Question: I have a html page that looks like so:
'''
<div ng-controller="DocumentCtrl">
<img ng-src="data:image/tiff;base64,{}" />
</div>
'''
My Angular controller looks like this:
'''
angular.controller('DocumentCtrl', ['$scope', '$http', function ($scope, $http) {
$http.get('/api/Image').
then(function (response) {
$scope.image = response.data;
});
}]);
'''
And my ApiController GET like this:
'''
public HttpResponseMessage Get()
{
var file = HttpContext.Current.Server.MapPath("~/Images/docs/example.TIF");
var stream = new FileStream(file, FileMode.Open);
var content = new HttpResponseMessage(HttpStatusCode.OK)
{
Content = new StreamContent(stream)
};
content.Content.Headers.ContentType = new MediaTypeHeaderValue("image/tiff");
return content;
}
'''
Inspecting the element in Chrome gives me this:

Now the data is binding to the UI correctly, but it always shows as a broken image link icon. I've tried various things, like changing the data type to image/* and using application/octet as the Content-Type, but nothing seems to make a difference.
Also, if I inspect the request with Fiddler and look at the ImageView of the response content, the image shows up there as I expect, so that portion of the process seems to be working correctly.
Is there something obvious I'm missing?
Thanks.
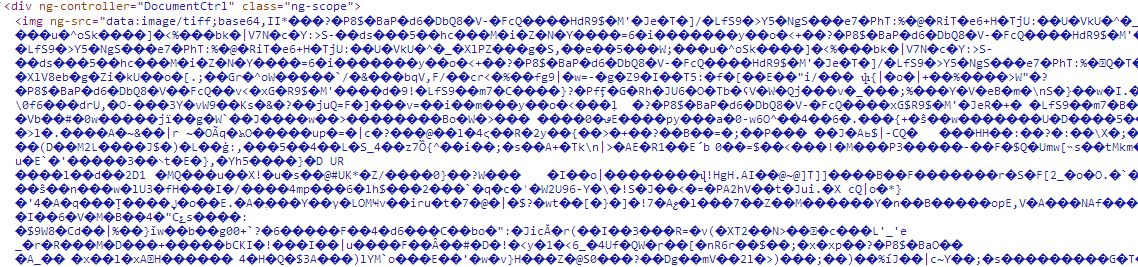
Answer: It appears your server does not render the image base64 encoded (from what I can see), if you base64 encode the image before sending it back then it should be fine.
Take a look at the below fiddle, the same request is used however I base64 encode the response on the 2nd image before assigning it to the scope (used the technique provided by <URL>.
<URL>
'''
$http.get('http://lorempixel.com/50/50/', {responseType: "arraybuffer"}).success(function (resp) {
$scope.image = resp;
// Prep the response for Base64 encoding
var uInt8Array = new Uint8Array(resp);
var i = uInt8Array.length;
var binaryString = new Array(i);
while (i--)
{
binaryString[i] = String.fromCharCode(uInt8Array[i]);
}
var data = binaryString.join('');
// Base64 encoded image and assign it to the scope
$scope.image2 = window.btoa(data);
});
'''
that the fiddle will only work in Chrome and I do not suggest doing base64 encoding client side, best to do it on the server.